Question: I'm trying to achieve this positioning:

Where I have two rows of EditText and TextView next to each other.
The version textview is anchored to the bottom of the screen, but takes up the entire width and the text is centered.
My current layout file is this:
'''
<LinearLayout xmlns:android="http://schemas.android.com/apk/res/android"
xmlns:tools="http://schemas.android.com/tools"
android:layout_width="fill_parent"
android:layout_height="fill_parent"
android:layout_centerInParent="true"
android:orientation="vertical"
android:gravity="center_vertical"
tools:context="com.example.mp.MainActivity$PlaceholderFragment" >
<LinearLayout
android:layout_width="fill_parent"
android:layout_height="wrap_content">
<EditText
android:id="@+id/edittext1"
android:layout_width="250dip"
android:layout_height="wrap_content" />
<TextView
android:id="@+id/textview1"
android:layout_width="wrap_content"
android:layout_height="wrap_content"
android:text="NEW"
android:textColor="#444444"
android:paddingLeft="5dip"
android:textSize="10pt" />
</LinearLayout>
<LinearLayout
android:layout_width="fill_parent"
android:layout_height="wrap_content">
<EditText
android:id="@+id/edittext2"
android:layout_width="250dip"
android:layout_height="wrap_content" />
<TextView
android:id="@+id/textview2"
android:layout_width="wrap_content"
android:layout_height="wrap_content"
android:text="NEW"
android:textColor="#444444"
android:paddingLeft="5dip"
android:textSize="10pt" />
</LinearLayout>
<RelativeLayout
android:layout_width="match_parent"
android:layout_height="wrap_content"
android:paddingTop="5dip"
android:gravity="bottom">
<TextView
android:id="@+id/textview3"
android:layout_width="wrap_content"
android:layout_height="wrap_content"
android:text="Version 1.0"
android:textColor="#444444"
android:paddingLeft="5dip"
android:textSize="10pt" />
</RelativeLayout>
</LinearLayout>
'''
But the two rows of EditText and TextView are positioned past the middle of the screen and the Version textview is immediately below the two rows of EditText and TextView instead of anchored at the bottom.
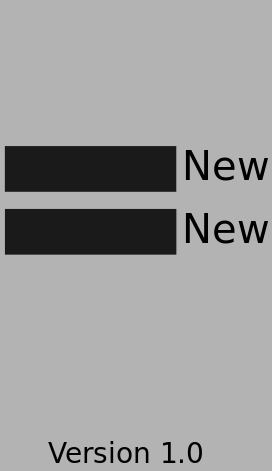
Answer: I would recommend using a 'RelativeLayout' for the root layout and use the property 'android:layout_alignParentBottom="true"' for the "version". Then wrap the other 'Views' in a 'LinearLayout'. Something like
'''
<RelativeLayout xmlns:android="http://schemas.android.com/apk/res/android"
android:layout_width="match_parent"
android:layout_height="match_parent"/>
<LinearLayout
android:layout_width="match_parent"
android:layout_height="wrap_content"
android:layout_centerVertical="true"
android:orientation="vertical"/>
<LinearLayout
android:layout_width="match_parent"
android:layout_height="wrap_content"
<EditText
android:id="@+id/edittext1"
android:layout_width="0dp"
android:layout_weight="3"
android:layout_height="wrap_content" />
<TextView
android:id="@+id/textview1"
android:layout_width="0dp"
android:layout_height="wrap_content"
android:layout_weight="2"
android:text="NEW"
android:textColor="#444444"
android:paddingLeft="5dip"
android:textSize="10pt" />
</LinearLayout>
<LinearLayout
android:layout_width="match_parent"
android:layout_height="wrap_content"/>
<EditText
android:id="@+id/edittext2"
android:layout_width="0dp"
android:layout_weight="3"
android:layout_height="wrap_content" />
<TextView
android:id="@+id/textview2"
android:layout_width="0dp"
android:layout_weight="2"
android:layout_height="wrap_content"
android:text="NEW"
android:textColor="#444444"
android:paddingLeft="5dip"
android:textSize="10pt" />
</LinearLayout>
</LinearLayout>
<TextView
android:id="@+id/textview3"
android:layout_width="wrap_content"
android:layout_height="wrap_content"
android:text="Version 1.0"
android:textColor="#444444"
android:paddingLeft="5dip"
android:textSize="10pt"
android:layout_alignParentBottom="true"
android:layout_centerHorizontal="true" />
</RelativeLayout>
'''
I haven't had a chance to really test it but this should get you pretty close. I wrapped the two sets of 'Views' in the center in a 'LinearLayout' then gave each their own 'LinearLayout' so they can make use of 'weight' (which you can adjust to your needs). The parent 'LinearLayout' is centered vertical so that those 4 'Views' will be centered the way I believe you want.